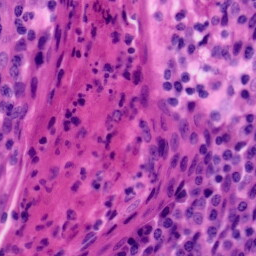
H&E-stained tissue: Tonsil